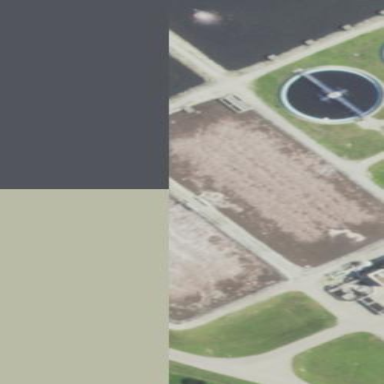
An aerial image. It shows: Image of wastewater.